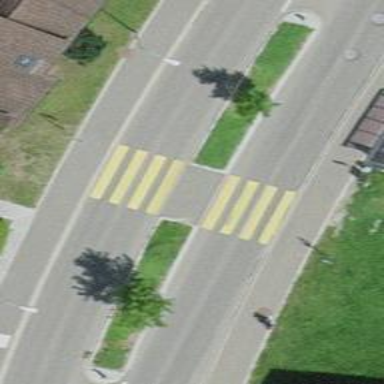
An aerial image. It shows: Zebra crossing with pedestrian island.